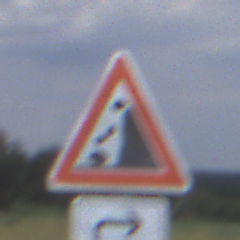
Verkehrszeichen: SteinschlagRechts
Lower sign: RichtungsangabeDurchPfeile5
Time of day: Midday
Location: Outdoor (Nature)
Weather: PartlyCloudy
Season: NotSpecified
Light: Natural